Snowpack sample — Rabbit Ears Pass, Jackson County, Colorado, USA (12/17/25, 1:08 PM MST)
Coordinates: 40.387, -106.625
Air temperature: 34 °F
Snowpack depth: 46 cm
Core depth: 30 cm
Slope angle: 6°, slope face: 165°
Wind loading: medium
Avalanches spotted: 0
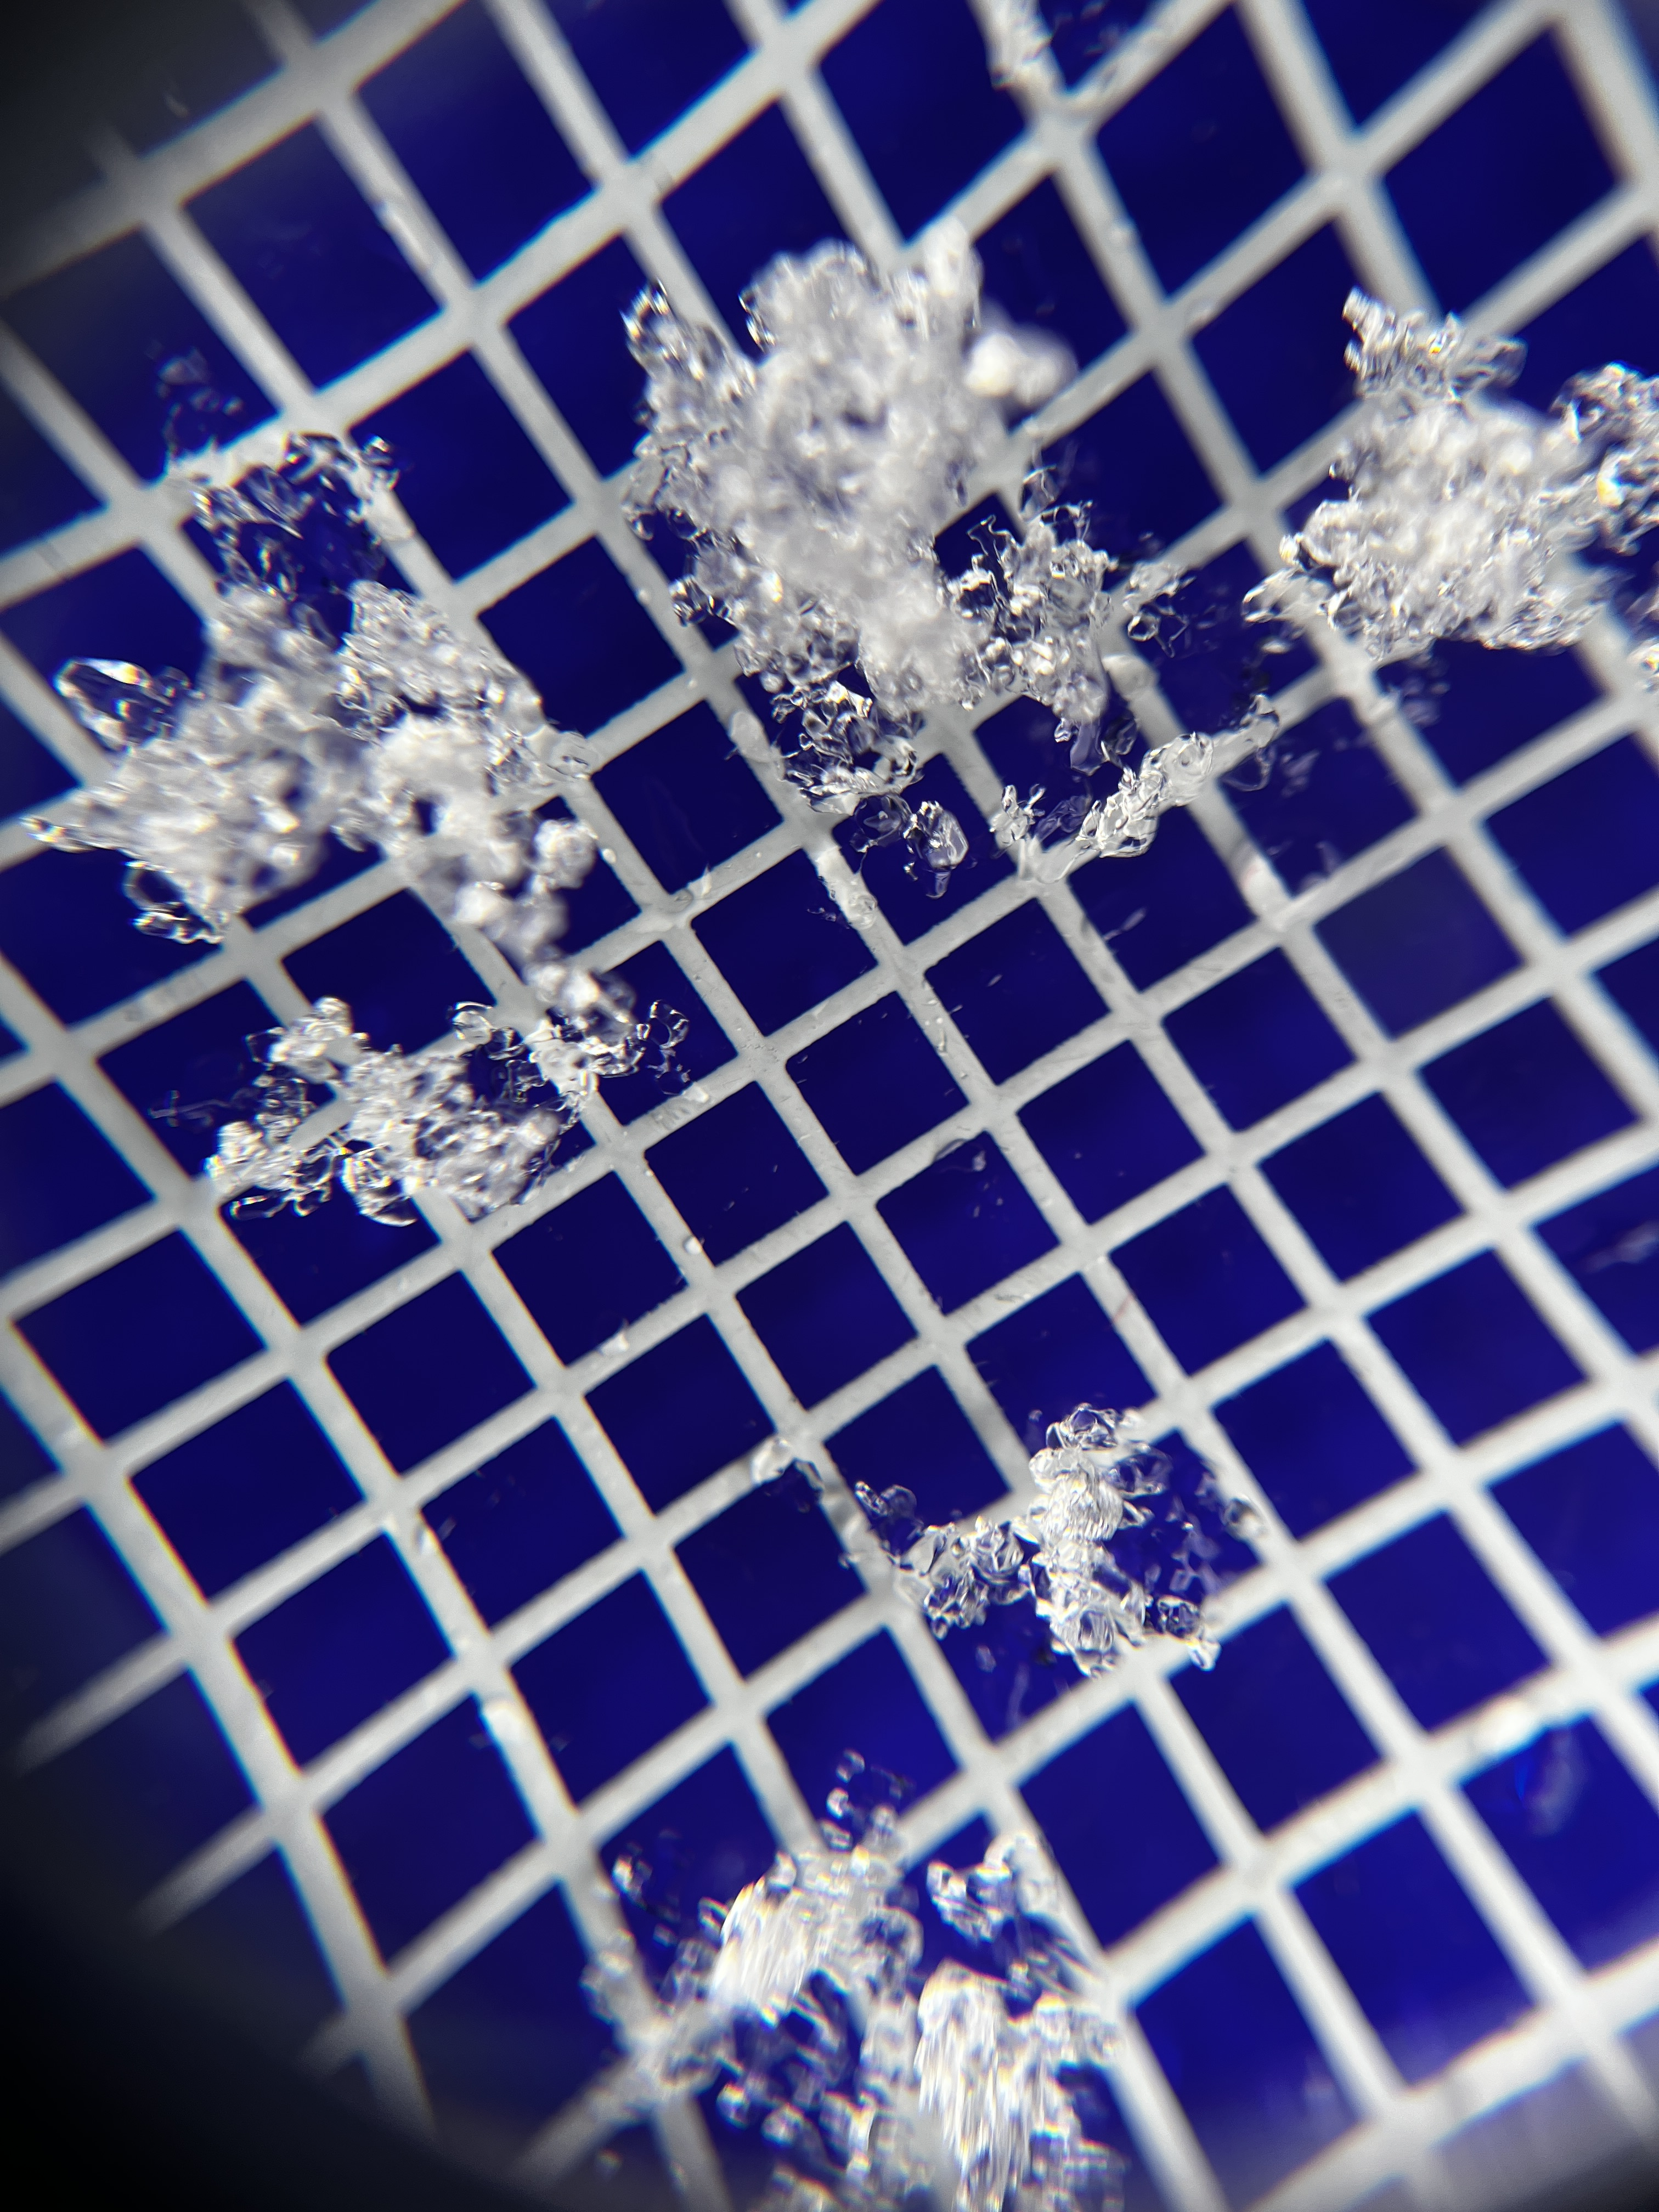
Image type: magnified_profile
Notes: No avalanches spotted nearby, although collected in a meadowy area with minimal risk on this face of the pass.